Question: I am trying to get Google Maps Android API v2 working on Android 2.2 on a HTC Desire.
My main.xml contains the following:
'''
<?xml version="1.0" encoding="utf-8"?>
<manifest xmlns:android="http://schemas.android.com/apk/res/android"
package="dk.sw510e13.user"
android:versionCode="1"
android:versionName="1.0" >
<uses-sdk
android:minSdkVersion="8"
android:targetSdkVersion="16" />
<application
android:allowBackup="true"
android:icon="@drawable/ic_launcher"
android:label="@string/app_name" >
<activity
android:name="dk.sw510e13.user.MainActivity"
android:label="@string/app_name" >
<intent-filter>
<action android:name="android.intent.action.MAIN" />
<category android:name="android.intent.category.LAUNCHER" />
</intent-filter>
</activity>
</application>
</manifest>
'''
This is my activity.
'''
package dk.sw510e13.user;
import android.os.Bundle;
import android.support.v4.app.FragmentActivity;
import android.view.Menu;
public class MainActivity extends FragmentActivity {
@Override
protected void onCreate(Bundle savedInstanceState) {
super.onCreate(savedInstanceState);
setContentView(R.layout.main);
}
@Override
public boolean onCreateOptionsMenu(Menu menu) {
// Inflate the menu; this adds items to the action bar if it is present.
getMenuInflater().inflate(R.menu.main, menu);
return true;
}
}
'''
When I run the application, I will get the following exception. It seems that it cannot find SupportMapFragment, however, I believe that I have both the support library and Google Play Services as dependencies. When creating the project in Android Studio I chose to add support for fragments.
'''
01-17 23:52:55.237 2557-2557/dk.sw510e13.user E/AndroidRuntime: FATAL EXCEPTION: main
java.lang.RuntimeException: Unable to start activity ComponentInfo{dk.sw510e13.user/dk.sw510e13.user.MainActivity}: android.view.InflateException: Binary XML file line #11: Error inflating class fragment
at android.app.ActivityThread.performLaunchActivity(ActivityThread.java:2787)
at android.app.ActivityThread.handleLaunchActivity(ActivityThread.java:2803)
at android.app.ActivityThread.access$2300(ActivityThread.java:135)
at android.app.ActivityThread$H.handleMessage(ActivityThread.java:2136)
at android.os.Handler.dispatchMessage(Handler.java:99)
at android.os.Looper.loop(Looper.java:144)
at android.app.ActivityThread.main(ActivityThread.java:4937)
at java.lang.reflect.Method.invokeNative(Native Method)
at java.lang.reflect.Method.invoke(Method.java:521)
at com.android.internal.os.ZygoteInit$MethodAndArgsCaller.run(ZygoteInit.java:858)
at com.android.internal.os.ZygoteInit.main(ZygoteInit.java:616)
at dalvik.system.NativeStart.main(Native Method)
Caused by: android.view.InflateException: Binary XML file line #11: Error inflating class fragment
at android.view.LayoutInflater.createViewFromTag(LayoutInflater.java:582)
at android.view.LayoutInflater.rInflate(LayoutInflater.java:618)
at android.view.LayoutInflater.inflate(LayoutInflater.java:407)
at android.view.LayoutInflater.inflate(LayoutInflater.java:320)
at android.view.LayoutInflater.inflate(LayoutInflater.java:276)
at com.android.internal.policy.impl.PhoneWindow.setContentView(PhoneWindow.java:207)
at android.app.Activity.setContentView(Activity.java:1654)
at dk.sw510e13.user.MainActivity.onCreate(MainActivity.java:13)
at android.app.Instrumentation.callActivityOnCreate(Instrumentation.java:1069)
at android.app.ActivityThread.performLaunchActivity(ActivityThread.java:2751)
... 11 more
Caused by: android.support.v4.app.Fragment$InstantiationException: Unable to instantiate fragment com.google.android.gms.maps.SupportMapFragment: make sure class name exists, is public, and has an empty constructor that is public
at android.support.v4.app.Fragment.instantiate(Fragment.java:409)
at android.support.v4.app.Fragment.instantiate(Fragment.java:377)
at android.support.v4.app.FragmentActivity.onCreateView(FragmentActivity.java:277)
at android.view.LayoutInflater.createViewFromTag(LayoutInflater.java:558)
... 20 more
Caused by: java.lang.ClassNotFoundException: com.google.android.gms.maps.SupportMapFragment in loader dalvik.system.PathClassLoader[/data/app/dk.sw510e13.user-2.apk]
at dalvik.system.PathClassLoader.findClass(PathClassLoader.java:243)
at java.lang.ClassLoader.loadClass(ClassLoader.java:573)
at java.lang.ClassLoader.loadClass(ClassLoader.java:532)
at android.support.v4.app.Fragment.instantiate(Fragment.java:399)
... 23 more
'''
This is what I have in my dependencies.
Can anyone tell me what I am doing wrong?
This is my manifest.
'''
<?xml version="1.0" encoding="utf-8"?>
<manifest xmlns:android="http://schemas.android.com/apk/res/android"
package="dk.sw510e13.user"
android:versionCode="1"
android:versionName="1.0" >
<uses-sdk
android:minSdkVersion="8"
android:targetSdkVersion="16" />
<uses-permission android:name="android.permission.INTERNET"/>
<uses-permission android:name="android.permission.ACCESS_NETWORK_STATE"/>
<uses-permission android:name="android.permission.WRITE_EXTERNAL_STORAGE"/>
<uses-permission android:name="com.google.android.providers.gsf.permission.READ_GSERVICES"/>
<!-- The following two permissions are not required to use Google Maps Android API v2, but are recommended. -->
<uses-permission android:name="android.permission.ACCESS_COARSE_LOCATION"/>
<uses-permission android:name="android.permission.ACCESS_FINE_LOCATION"/>
<uses-feature android:glEsVersion="0x00020000" android:required="true"/>
<application
android:allowBackup="true"
android:icon="@drawable/ic_launcher"
android:label="@string/app_name" >
<activity
android:name="dk.sw510e13.user.MainActivity"
android:label="@string/app_name" >
<intent-filter>
<action android:name="android.intent.action.MAIN" />
<category android:name="android.intent.category.LAUNCHER" />
</intent-filter>
</activity>
<meta-data
android:name="com.google.android.maps.v2.API_KEY"
android:value="XXXXXX"/>
</application>
</manifest>
'''

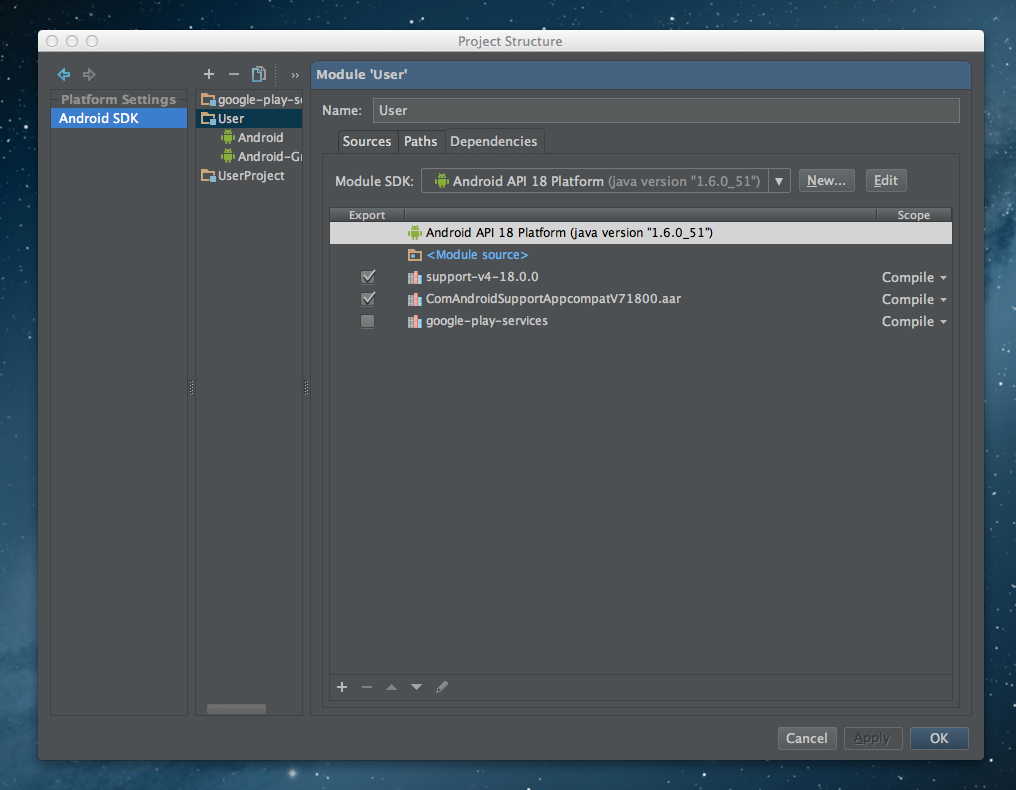
Answer: This is the problem that seems to be occurred when missing Google Play services.
I request you to please follow the steps mentioned below to get the Google Play services to be included in your application.
1. import Google Play services in your project and add it in workspace. from location of your SDK folder.
2! Now you added Google Play Services to your work space, we have to create a reference
from our project to this library. Right-Click your project and choose "Properties" go
to the Android section, in the lower part press the "Add..." button and add a reference
to that library. Your result should be as in the screen shot bellow:
adding Google Play services library

Please Add
'''
<permission
android:name="com.anchit.locationapi.maps.permission.MAPS_RECEIVE"
android:protectionLevel="signature" />
'''
in your manifest